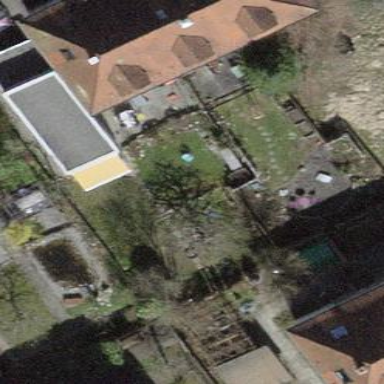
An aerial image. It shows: Semi-detached house.